Interaction volume radius: 10 \u00c5
Interaction volume height: 15 \u00c5
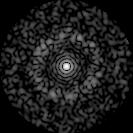
Disorder parameter: 0.838